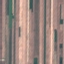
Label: AnnualCrop